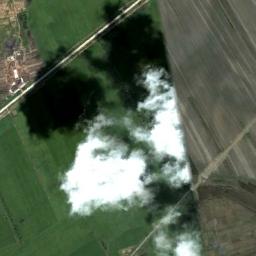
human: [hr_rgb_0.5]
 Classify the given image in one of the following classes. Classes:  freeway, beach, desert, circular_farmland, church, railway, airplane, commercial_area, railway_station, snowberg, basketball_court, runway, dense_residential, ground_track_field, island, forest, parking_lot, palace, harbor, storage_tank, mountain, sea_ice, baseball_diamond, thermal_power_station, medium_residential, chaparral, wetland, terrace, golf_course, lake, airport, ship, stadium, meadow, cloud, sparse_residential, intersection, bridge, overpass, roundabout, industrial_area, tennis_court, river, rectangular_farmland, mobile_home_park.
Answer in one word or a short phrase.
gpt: cloud